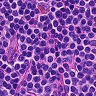
Metastatic tissue present: no